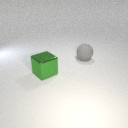
large gray rubber sphere behind large green metal cube